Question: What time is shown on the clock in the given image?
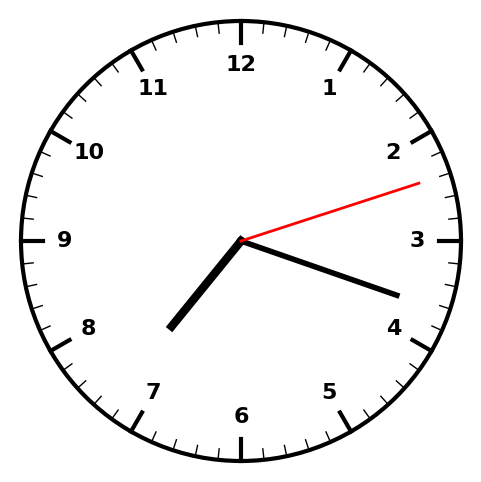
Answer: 07:18:12